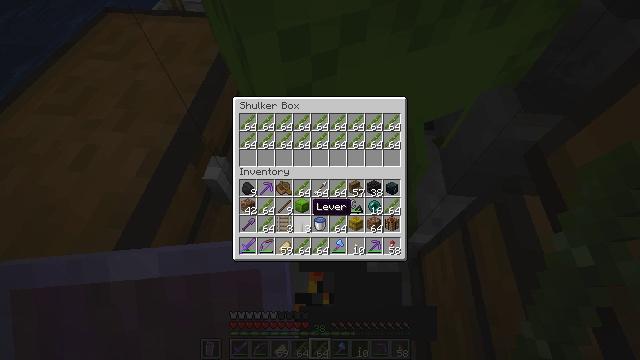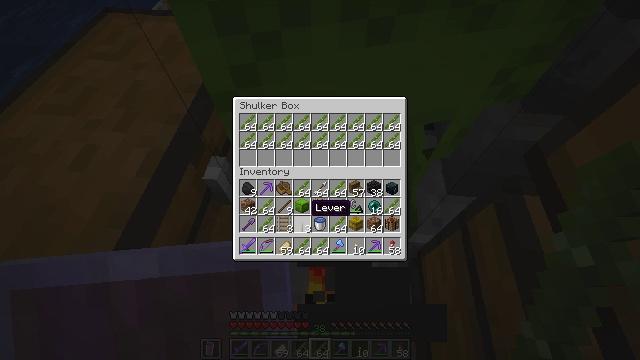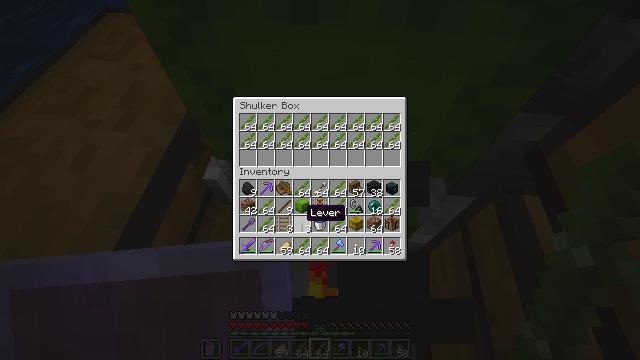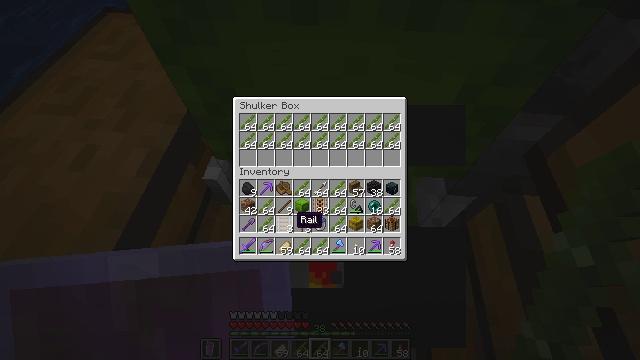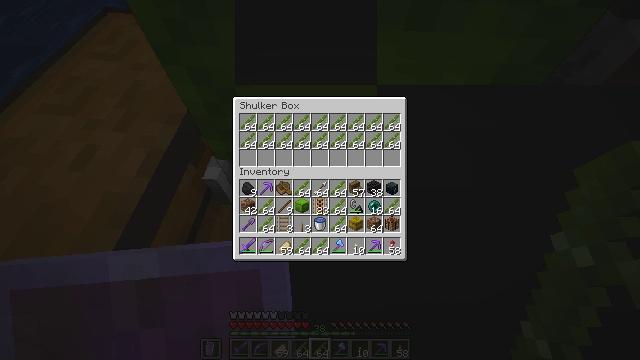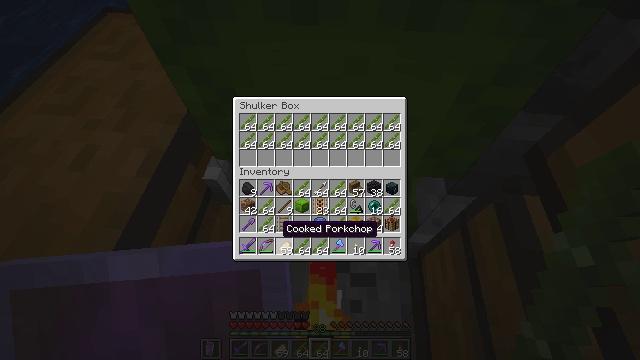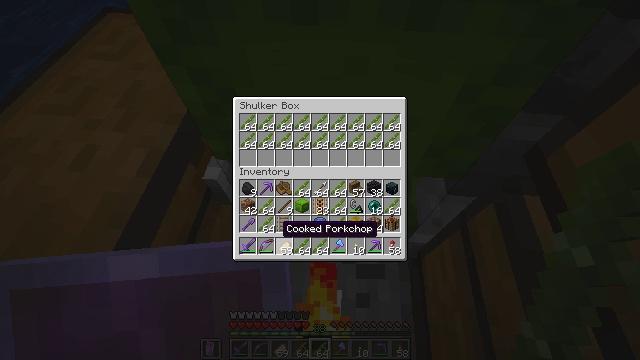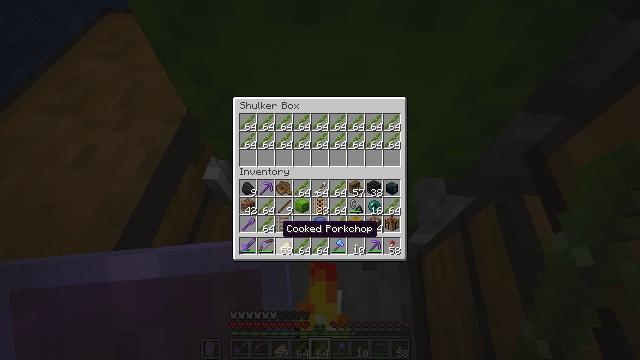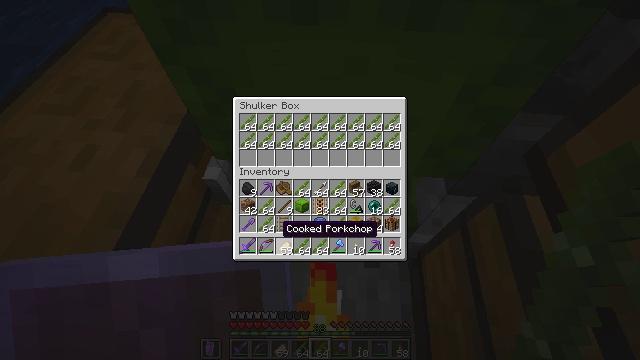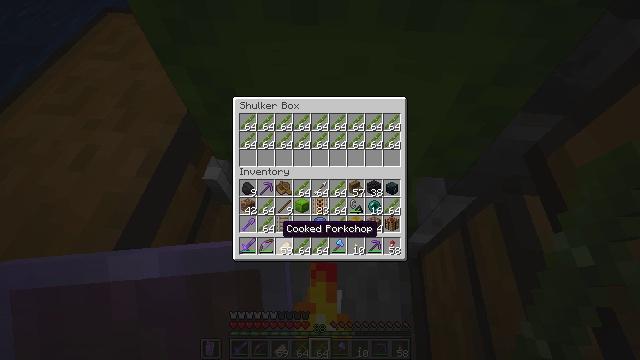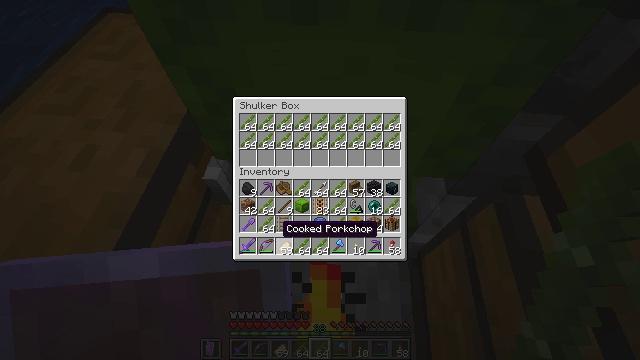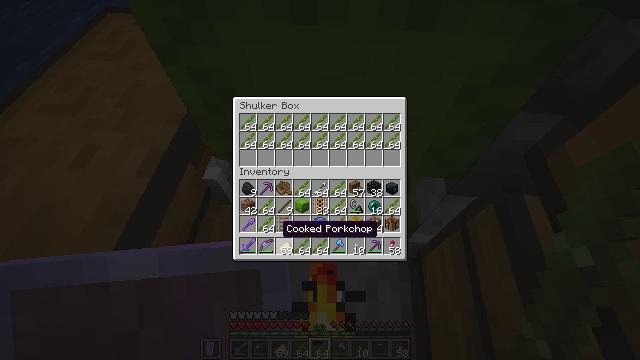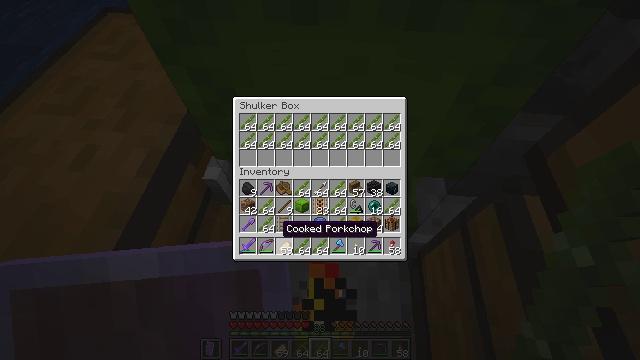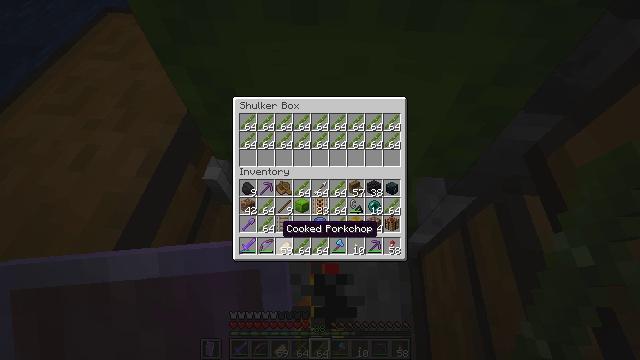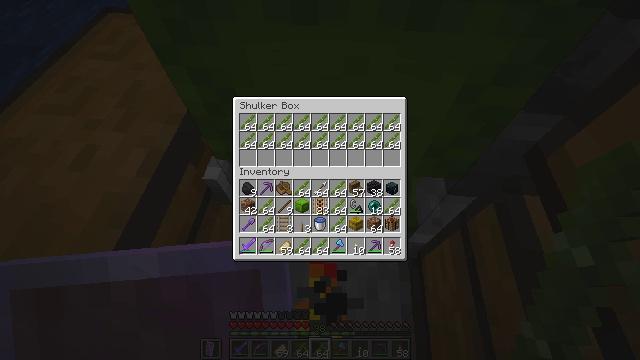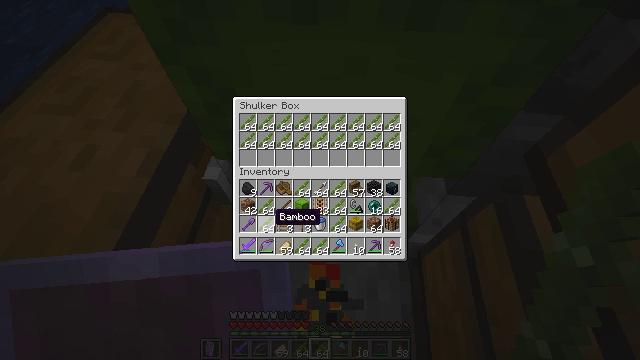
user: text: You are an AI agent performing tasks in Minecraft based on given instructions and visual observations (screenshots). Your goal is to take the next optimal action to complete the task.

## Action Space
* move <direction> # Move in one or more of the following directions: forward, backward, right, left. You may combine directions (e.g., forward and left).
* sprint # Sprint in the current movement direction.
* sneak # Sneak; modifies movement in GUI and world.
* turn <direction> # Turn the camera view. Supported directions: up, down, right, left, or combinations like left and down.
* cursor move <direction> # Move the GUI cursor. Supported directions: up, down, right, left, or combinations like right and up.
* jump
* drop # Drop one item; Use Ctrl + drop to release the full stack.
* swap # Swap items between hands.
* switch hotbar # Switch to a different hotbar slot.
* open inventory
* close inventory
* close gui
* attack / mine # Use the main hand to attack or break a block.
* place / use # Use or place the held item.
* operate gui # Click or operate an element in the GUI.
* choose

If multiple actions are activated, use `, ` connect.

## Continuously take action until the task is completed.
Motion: motion action
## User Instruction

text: Break the lime shulker box to relocate it.
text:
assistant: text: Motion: no_op
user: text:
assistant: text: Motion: no_op
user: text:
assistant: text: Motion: turn left and down
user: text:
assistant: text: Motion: turn left
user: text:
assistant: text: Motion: no_op
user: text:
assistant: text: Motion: no_op
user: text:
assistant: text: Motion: no_op
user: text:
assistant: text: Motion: no_op
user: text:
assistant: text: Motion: no_op
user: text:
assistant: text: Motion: no_op
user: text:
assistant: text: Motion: no_op
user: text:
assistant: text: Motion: no_op
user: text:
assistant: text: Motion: no_op
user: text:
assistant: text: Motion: no_op
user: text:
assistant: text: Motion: turn up
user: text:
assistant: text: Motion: no_op
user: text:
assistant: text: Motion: no_op
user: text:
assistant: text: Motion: no_op
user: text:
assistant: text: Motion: attack / mine
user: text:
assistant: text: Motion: attack / mine
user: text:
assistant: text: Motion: attack / mine
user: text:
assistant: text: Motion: no_op
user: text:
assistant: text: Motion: sneak
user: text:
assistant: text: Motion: sneak
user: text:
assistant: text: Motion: sneak
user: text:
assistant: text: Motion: sneak
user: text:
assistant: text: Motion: sneak
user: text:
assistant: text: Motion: sneak
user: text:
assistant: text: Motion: sneak
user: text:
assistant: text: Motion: sneak